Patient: sex M, age 60
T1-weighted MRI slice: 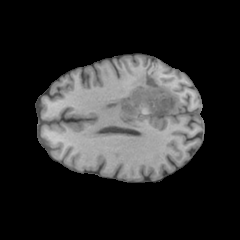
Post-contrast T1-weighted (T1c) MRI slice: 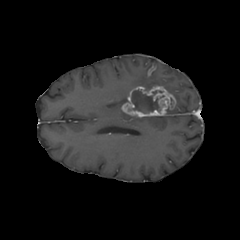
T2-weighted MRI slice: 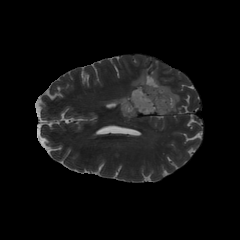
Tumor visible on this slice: yes
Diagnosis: Glioblastoma, IDH-wildtype
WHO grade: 4